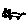
Label: cat